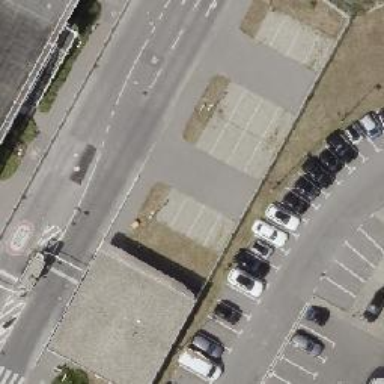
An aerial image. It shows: Parking aisle designated as service road.